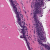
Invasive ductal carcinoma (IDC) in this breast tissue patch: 0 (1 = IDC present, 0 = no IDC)